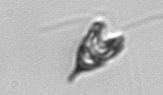
Label: Pyramimonas_longicauda